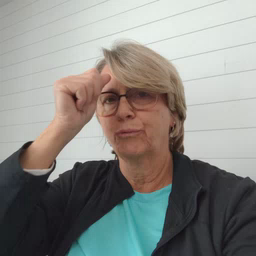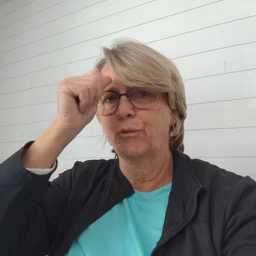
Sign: brother